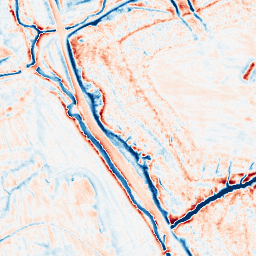
Category: edge_preserving
Decomposition family: anisotropic_diffusion
Decomposition parameters: iterations: 50
kappa: 50
gamma: 0.1
Upsampling method: regularized
Upsampling parameters: scale: 2
lambda_reg: 0.001
Upsampling scale: 2